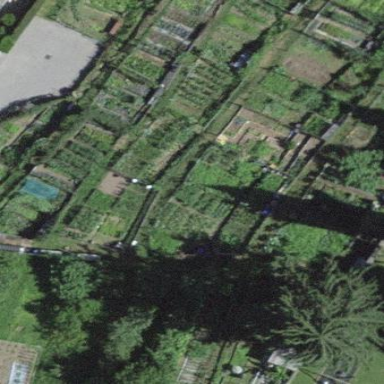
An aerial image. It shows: Allotments area.